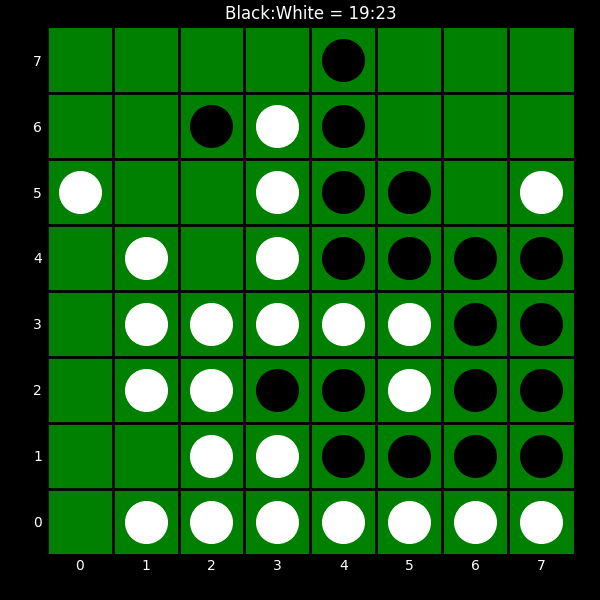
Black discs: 19
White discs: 23